Question: We have a scanned white page - A4 size that contains multiple thumbnails.
The thumbnails are similar but not exactly the same.
The thumbnails can be in random order and not in a very clear rows and columns. They are not totally random but they are in rows, however these are not a very accurate rows.
1. A4 page background color is white.
2. All thumbnails have black border of 5px and border-radius of 10 px Everyone of the thumbnails contains a green circle (Could be in the center or somewhere close to that). 1. How can we detect the Hard Edges of every thumbnail and store the coordinates so we can crop the thumbnails for later processing and analyzing colors? 2. How can we detect the circle in the center. We want to analyze and get all pixels RGB values contained into this circle and then calculate average RGB value.
---
Update
This is the image:

Thank you
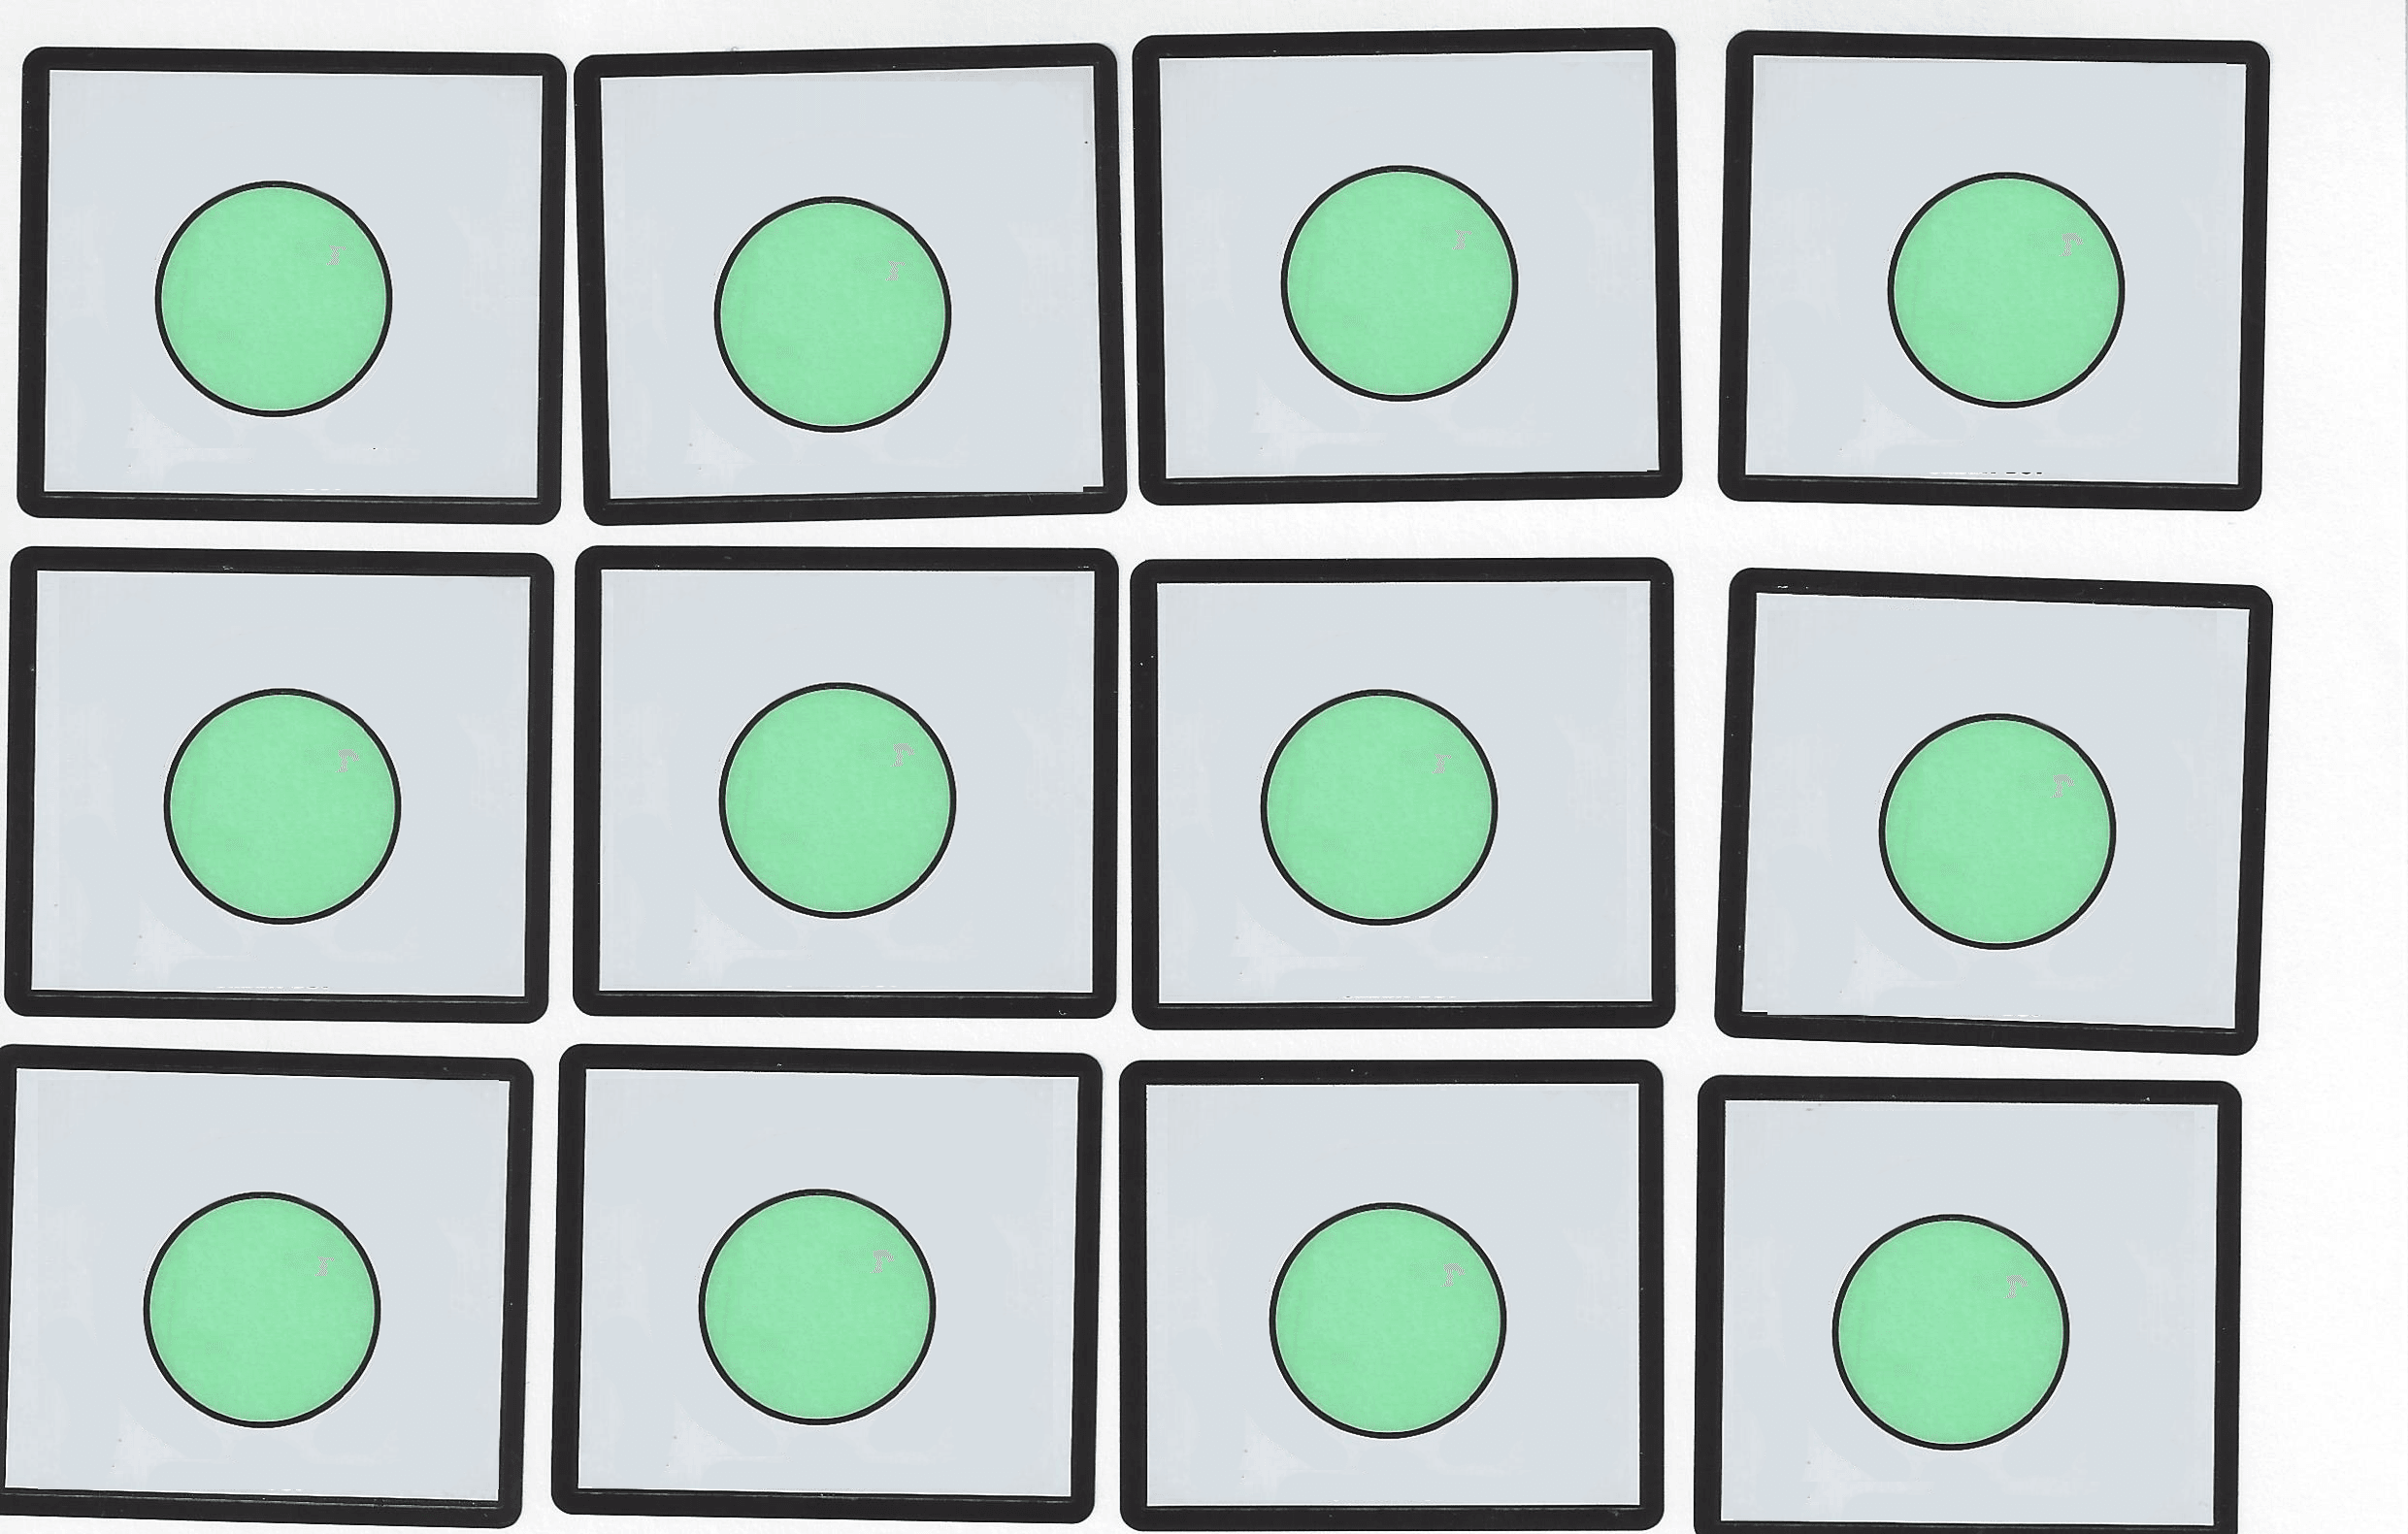
Answer: : As there are enough blank between the regions, so just 'crop' each region by 'contours'. Then for each region, use 'houghCircle' to detect the circle in it.
---
Your image is this:
<URL>
After find external contours and calculate the bounding boxes:
<URL>
For each contour, crop and find hough circle in it.
<URL>
---
Notice: for this question.
But post some for you. Learn and do by yourself:
1. Copy shape to blank canvas (OpenCV, Python)
2. cv2.drawContours() - unfill circles inside characters (Python, OpenCV)
3. How to detect colored patches in an image using OpenCV?
4. Edge detection on colored background using OpenCV
5. How can I get the minimum enclosing circle with OPENCV?
6. How can I prepare circle path text image for OCR program?
---
To detect the circle, you should select the right parameters, .
<URL>
## Try! Try! TRY!
Here is the circle detection I tried:
'''
circles = cv2.HoughCircles(gray, cv2.HOUGH_GRADIENT,
dp=1, minDist=20, circles=None,
param1=200 , param2=50,
minRadius=120, maxRadius=150
)
'''